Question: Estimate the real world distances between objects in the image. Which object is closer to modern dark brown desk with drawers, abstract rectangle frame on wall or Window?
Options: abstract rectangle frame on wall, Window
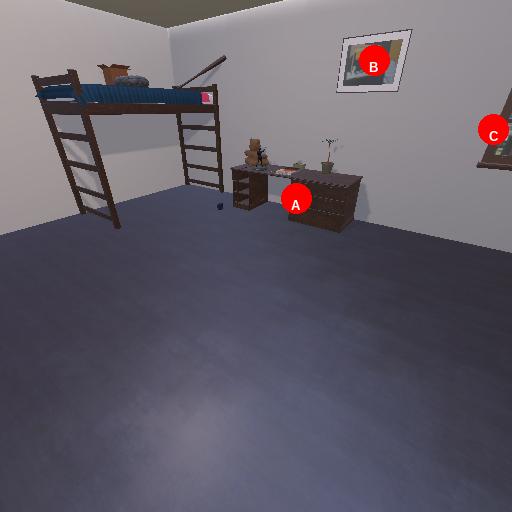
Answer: abstract rectangle frame on wall